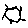
Label: sun